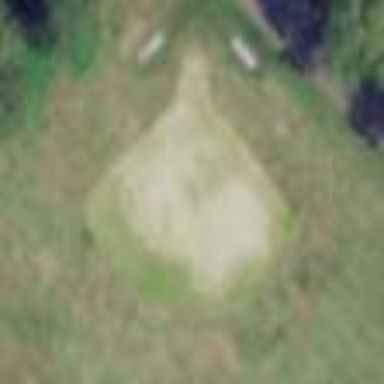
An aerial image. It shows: Baseball pitch for leisure land.